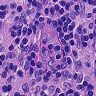
Metastatic tissue present: no